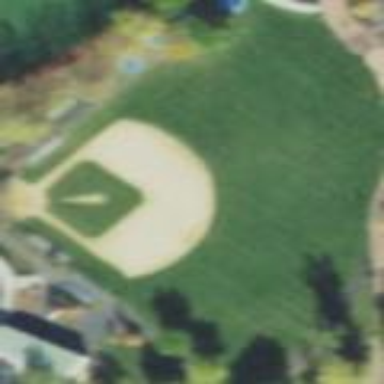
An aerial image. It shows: Baseball pitch for leisure and sports activities.